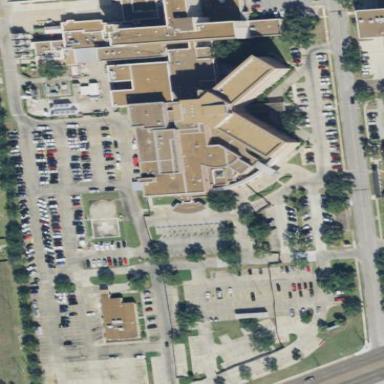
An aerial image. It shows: Healthcare facility identified as hospital.